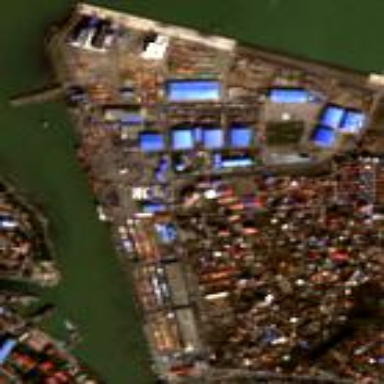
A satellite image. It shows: Industrial area designated as port.